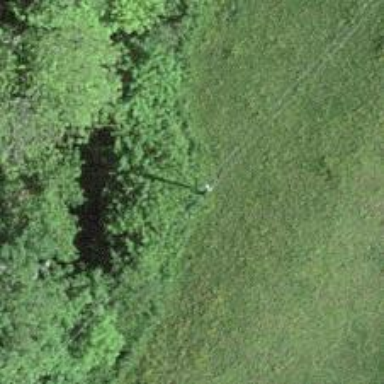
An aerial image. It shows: Power pole.